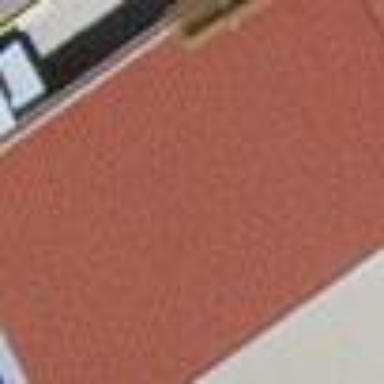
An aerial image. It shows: View of roof of building.